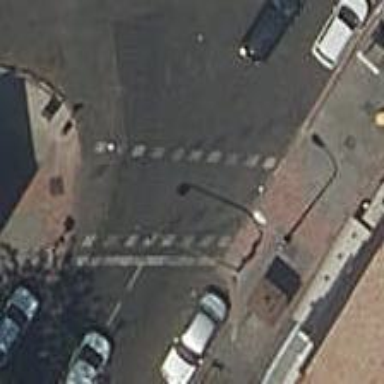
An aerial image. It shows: Zebra crossing with traffic signals. The crossing is marked by traffic lights.